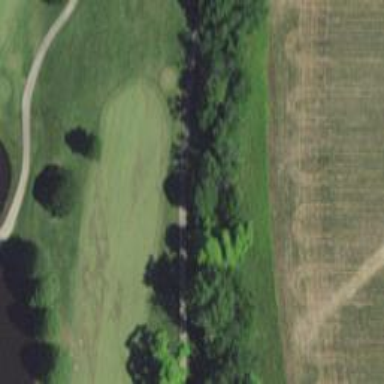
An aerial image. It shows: Path designated for golf carts.